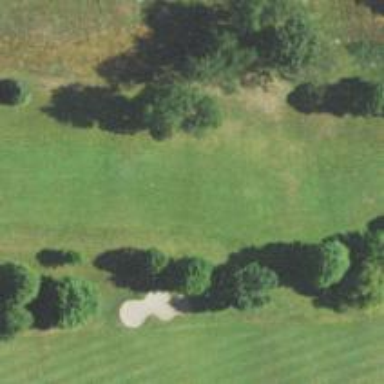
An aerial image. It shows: Golf hole.